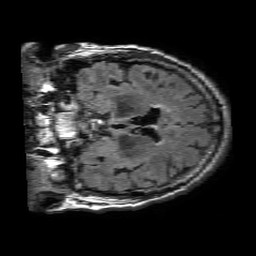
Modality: FLAIR
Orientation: coronal
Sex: male
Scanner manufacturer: philips
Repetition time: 11 s
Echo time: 0.125 s